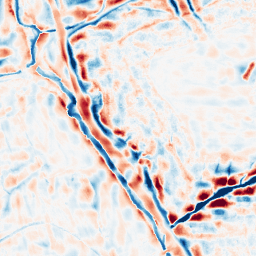
Category: wavelet
Decomposition family: wavelet_dwt
Decomposition parameters: wavelet: db4
level: 4
Upsampling method: sinc_blackman
Upsampling parameters: scale: 2
kernel_size: 8
Upsampling scale: 2